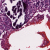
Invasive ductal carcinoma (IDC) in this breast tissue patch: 0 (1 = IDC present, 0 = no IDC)